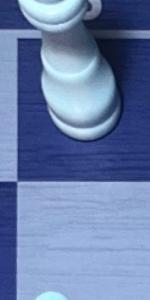
Label: Empty